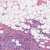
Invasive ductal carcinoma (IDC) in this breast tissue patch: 1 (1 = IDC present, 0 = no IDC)